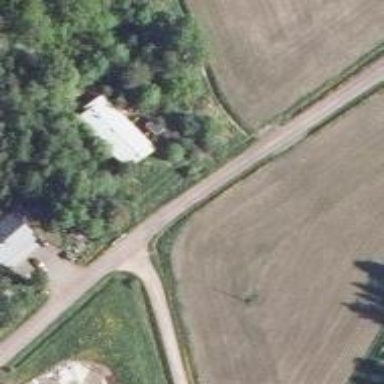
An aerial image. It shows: Unclassified road.